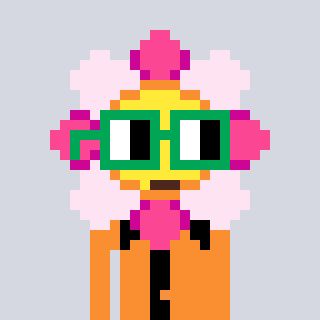
a pixel art character with square green glasses, a flower-shaped head and a orange-colored body on a cool background